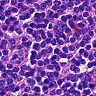
Metastatic tissue present: no